Question: I am working on this exercise which I need to use MATLAB's fminunc function to cluster data points.
I already have the implementation for calculating the membership probabilities
So I need to write an objective function which I will call the calculatemembershipProbs(data, X) function, where data contains all the datapoints and X is the variable that contains the centroids.
The question is: how do I do that? Or which formula should I use inside the objective function?
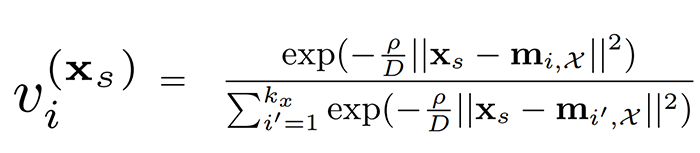
Answer: I find out how to do it.
The formula that I needed to use was:

So I used it inside my objective function, and then I called
'''
obj=@(X)ObjFunction(X, data);
[XX, fval] = fminunc(obj, X, opts);
'''
And it is giving me the same results as k-means!